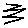
Label: zigzag